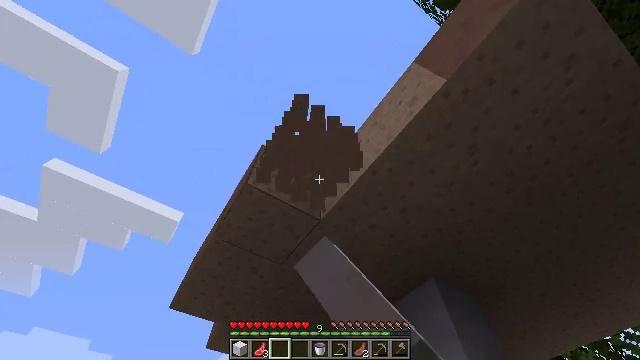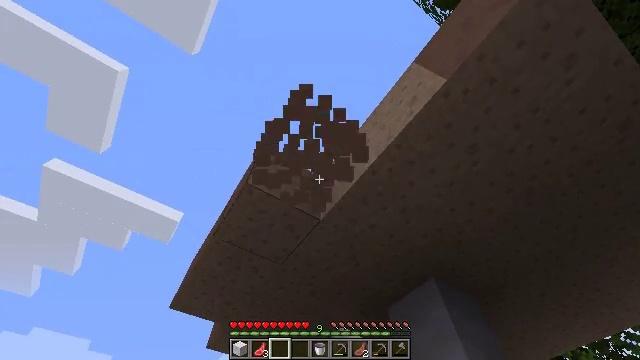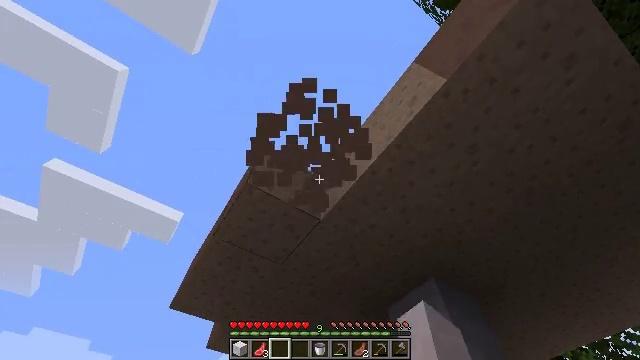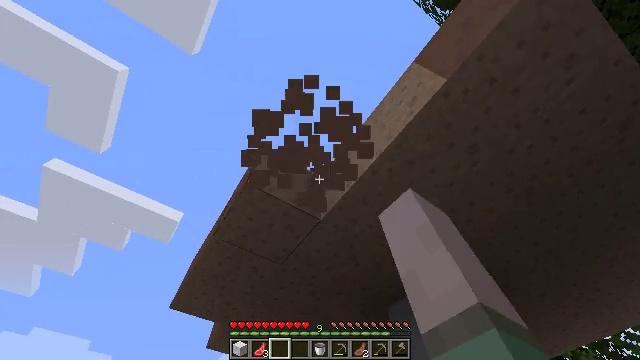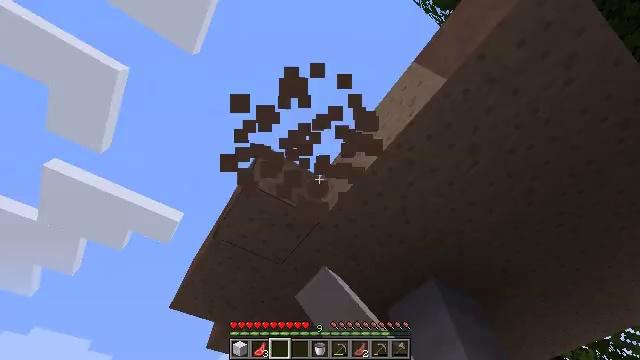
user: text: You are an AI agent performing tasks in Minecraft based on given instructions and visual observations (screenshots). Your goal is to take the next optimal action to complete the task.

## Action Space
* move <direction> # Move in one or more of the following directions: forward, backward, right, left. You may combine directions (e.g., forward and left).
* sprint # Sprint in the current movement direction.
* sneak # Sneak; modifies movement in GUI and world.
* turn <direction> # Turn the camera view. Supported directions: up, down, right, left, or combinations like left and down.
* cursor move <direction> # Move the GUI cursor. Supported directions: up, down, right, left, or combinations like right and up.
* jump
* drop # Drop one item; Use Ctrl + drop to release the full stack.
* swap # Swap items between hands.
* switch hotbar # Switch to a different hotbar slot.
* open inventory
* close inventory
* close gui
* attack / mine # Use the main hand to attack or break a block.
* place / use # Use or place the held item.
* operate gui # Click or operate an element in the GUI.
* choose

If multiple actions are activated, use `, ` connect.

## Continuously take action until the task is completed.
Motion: motion action
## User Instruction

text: Gather brown mushroom block as building material.
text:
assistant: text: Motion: attack / mine
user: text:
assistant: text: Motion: attack / mine
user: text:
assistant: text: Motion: attack / mine
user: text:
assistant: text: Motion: attack / mine
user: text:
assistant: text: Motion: attack / mine